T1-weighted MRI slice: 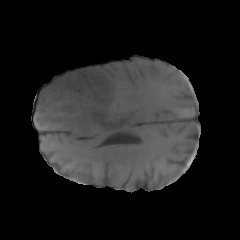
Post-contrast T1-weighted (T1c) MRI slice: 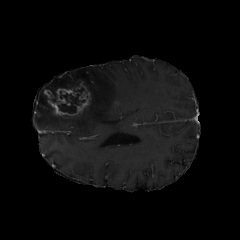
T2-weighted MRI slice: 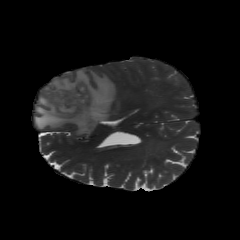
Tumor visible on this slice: yes